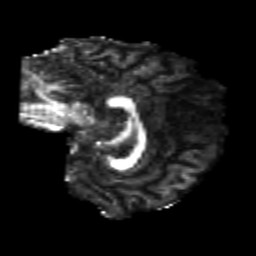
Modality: FA
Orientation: sagittal
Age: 22
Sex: female
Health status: healthy
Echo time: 0.074 s